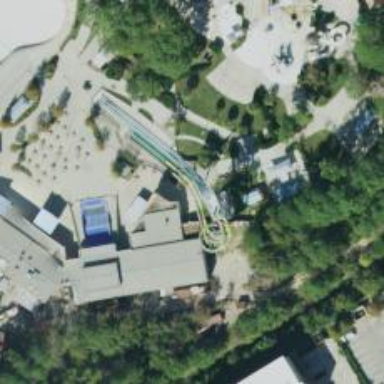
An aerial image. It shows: Water slide attraction.